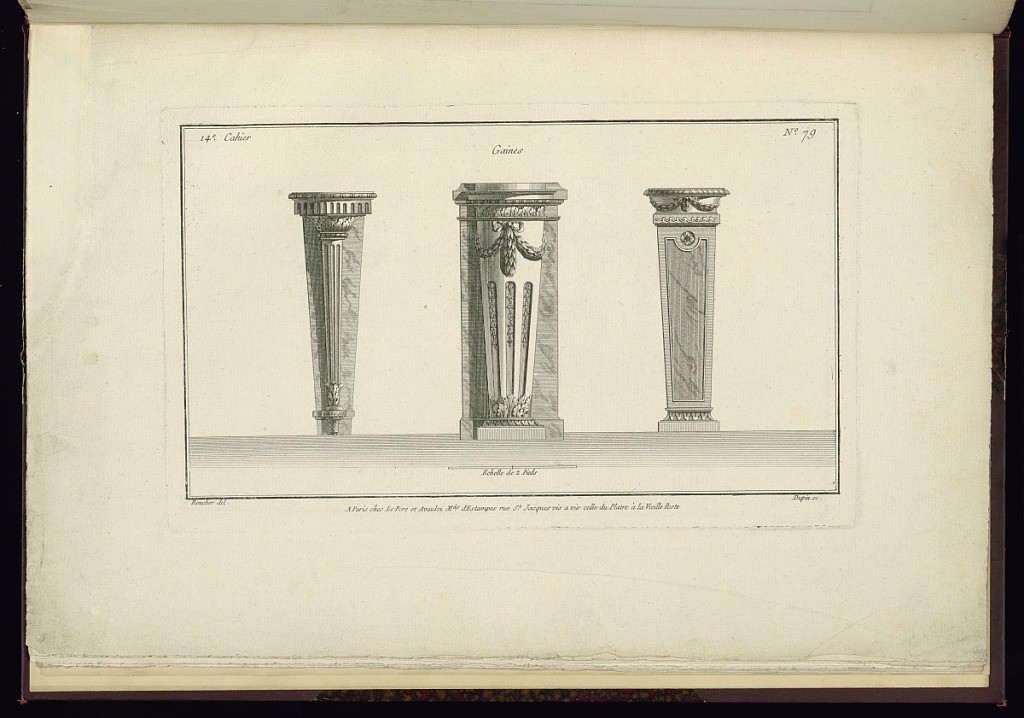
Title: Gaines
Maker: Juste-François Boucher, French, 1736 – 1782
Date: ca. 1775
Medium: Engraving on off white laid paper
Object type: Print
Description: Designs for three pedestals decorated with ornament motifs including egg and dart, fluting, acanthus leaves, beading, wave pattern, lamb tongue, garlands, and rosettes. The plate is signed.